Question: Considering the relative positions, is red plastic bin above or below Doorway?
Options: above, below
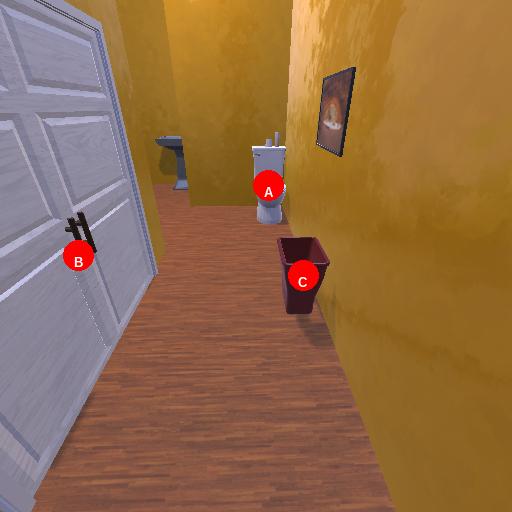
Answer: above